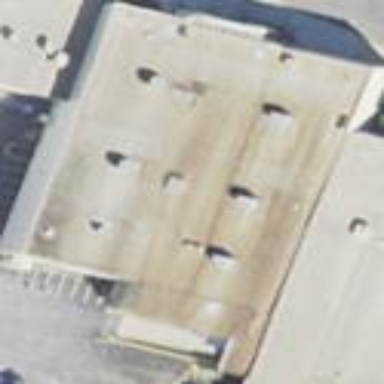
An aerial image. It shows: Retail building.